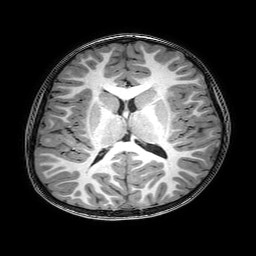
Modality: T1w
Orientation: coronal
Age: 6
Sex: male
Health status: healthy